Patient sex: F
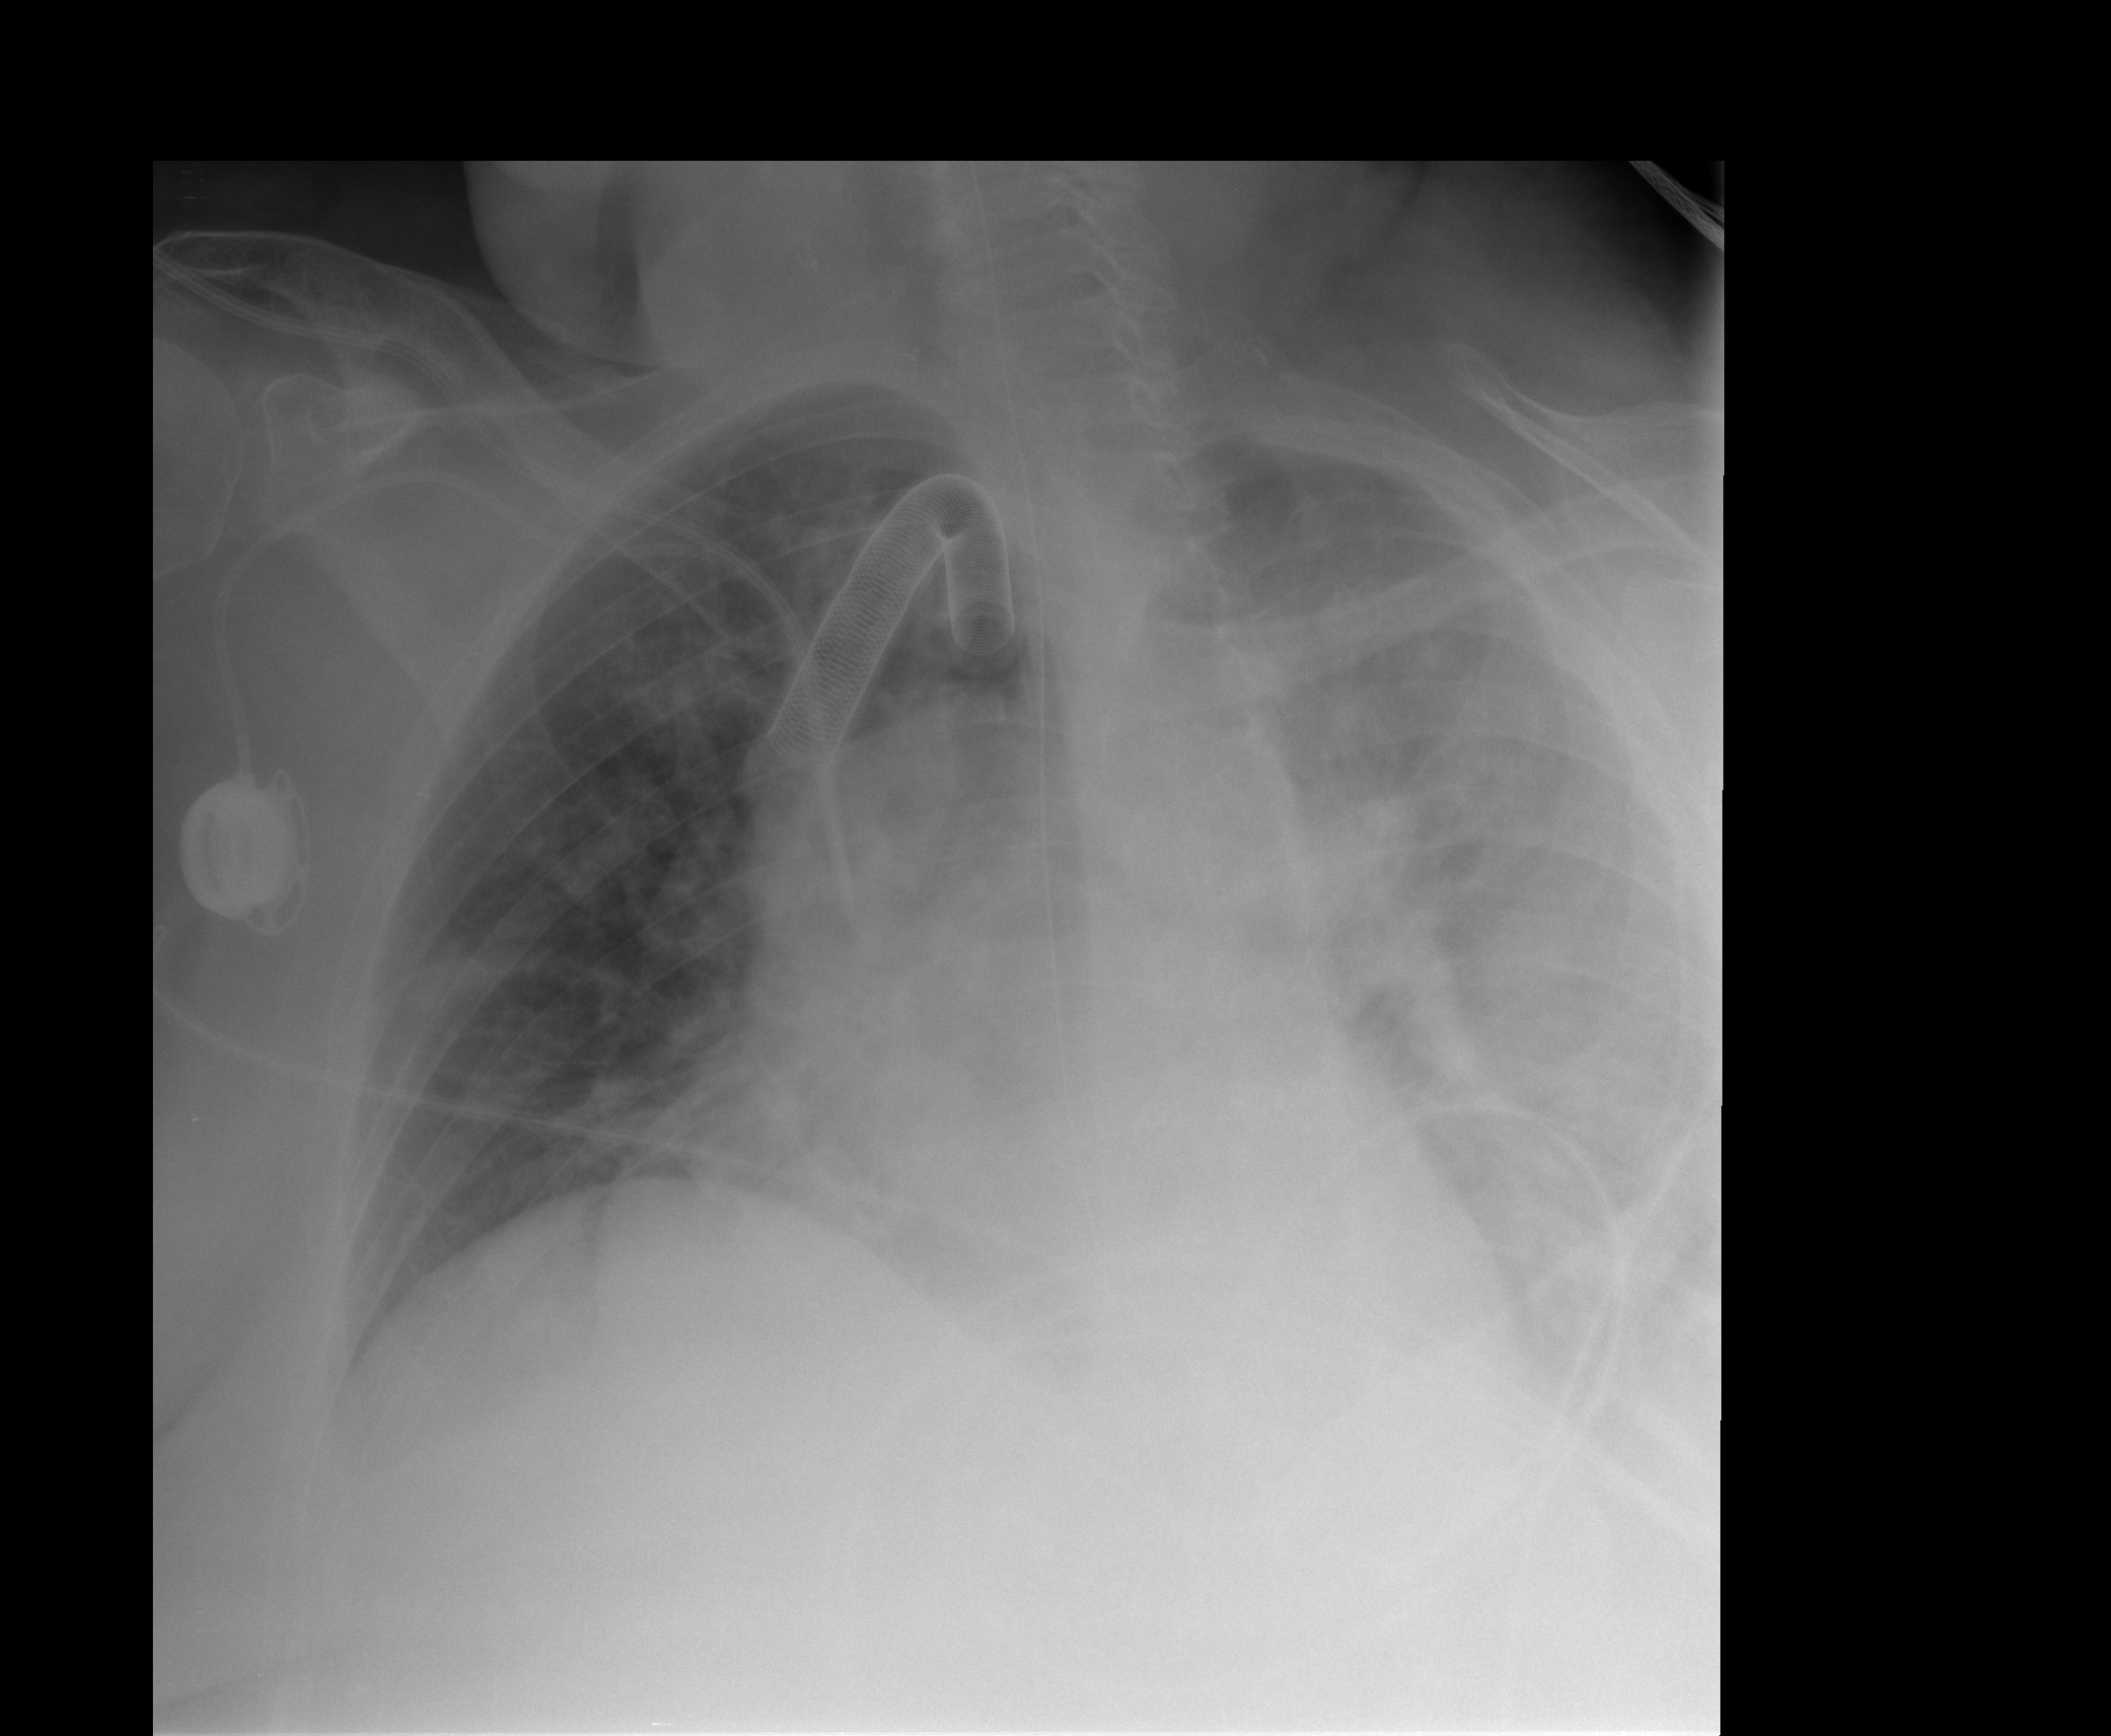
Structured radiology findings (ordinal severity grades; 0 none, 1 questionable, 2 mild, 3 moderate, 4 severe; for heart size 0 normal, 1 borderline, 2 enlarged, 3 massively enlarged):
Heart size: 2
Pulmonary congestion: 2
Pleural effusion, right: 0
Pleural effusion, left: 3
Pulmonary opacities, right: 2
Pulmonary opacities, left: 2
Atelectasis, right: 2
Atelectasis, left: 2